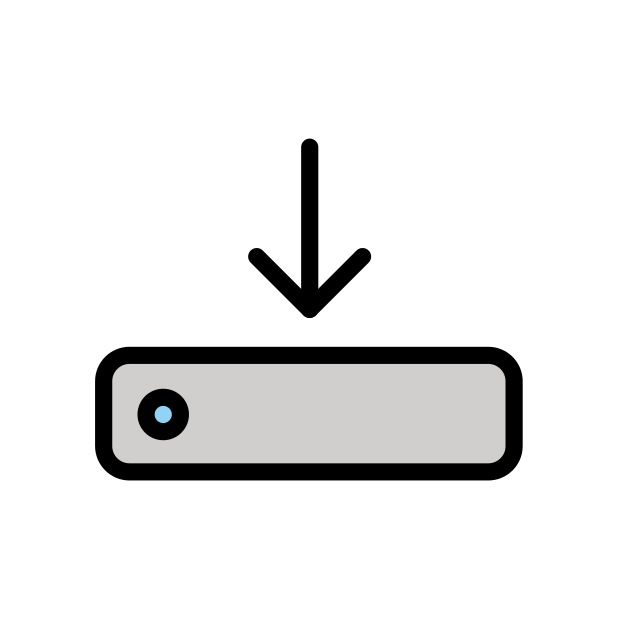
save